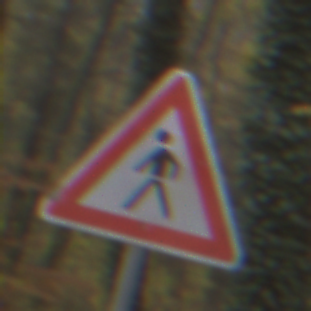
Verkehrszeichen: FussgaengerRechts
Umgebung: Outdoor, Nature
Tageszeit: MorningAfternoon
Wetter: Overcast
Licht: Natural
Jahreszeit: Autumn
Kontrast: LowContrast